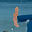
Label: 1